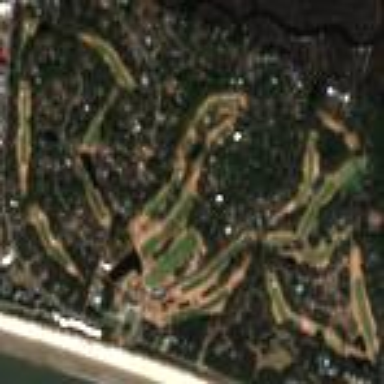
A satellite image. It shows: Golf course.